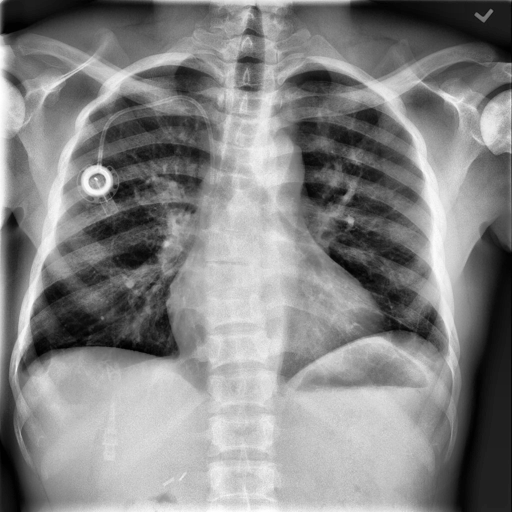
Finding: NORMAL